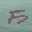
Label: 5